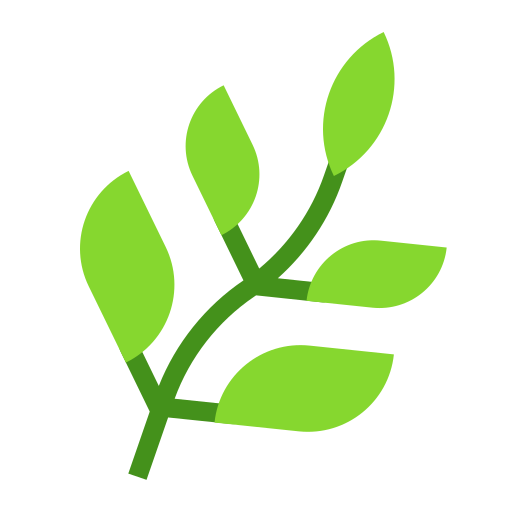
herb flat